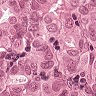
Metastatic tissue present: yes